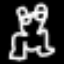
Label: frog